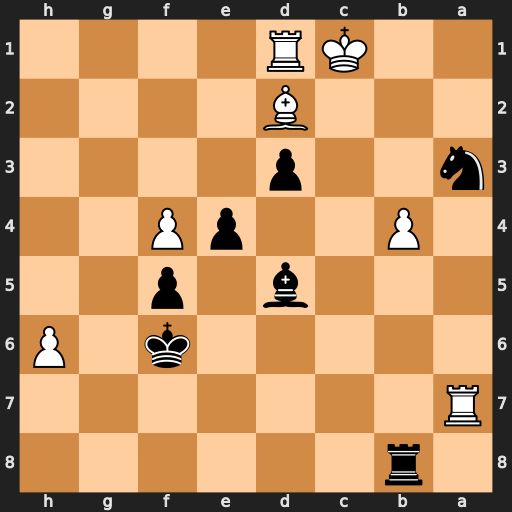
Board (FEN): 1r6/R7/5k1P/3b1p2/1P2pP2/n2p4/3B4/2KR4
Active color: b
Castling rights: -
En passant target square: -
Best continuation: Rc8+ Bc3+ Rxc3+